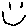
Label: smiley face